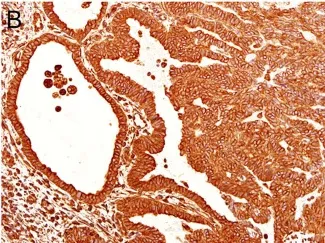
Immunohistochemical features of TL-LGNPPA. (B) Positive staining for vimentin (x 20).
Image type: pathology (immunostaining)